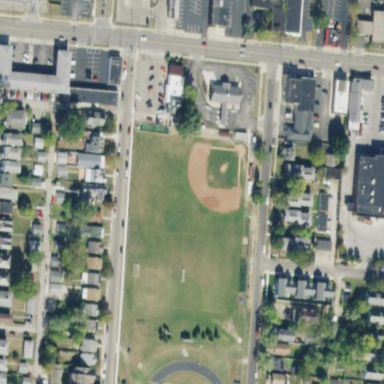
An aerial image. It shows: Baseball pitch for leisure land.